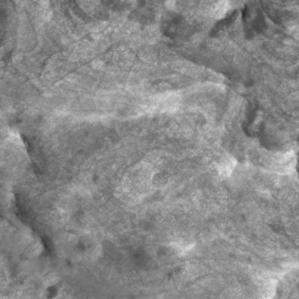
Label: non_frost